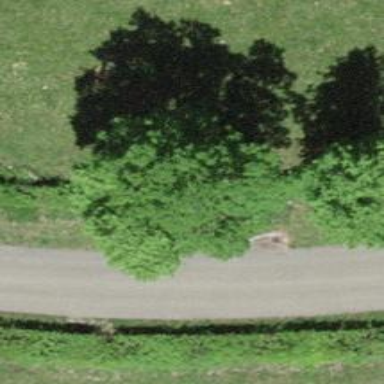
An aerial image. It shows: Deciduous hedge made up of broadleaved plants.